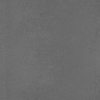
Atmospheric dust classification: dusty